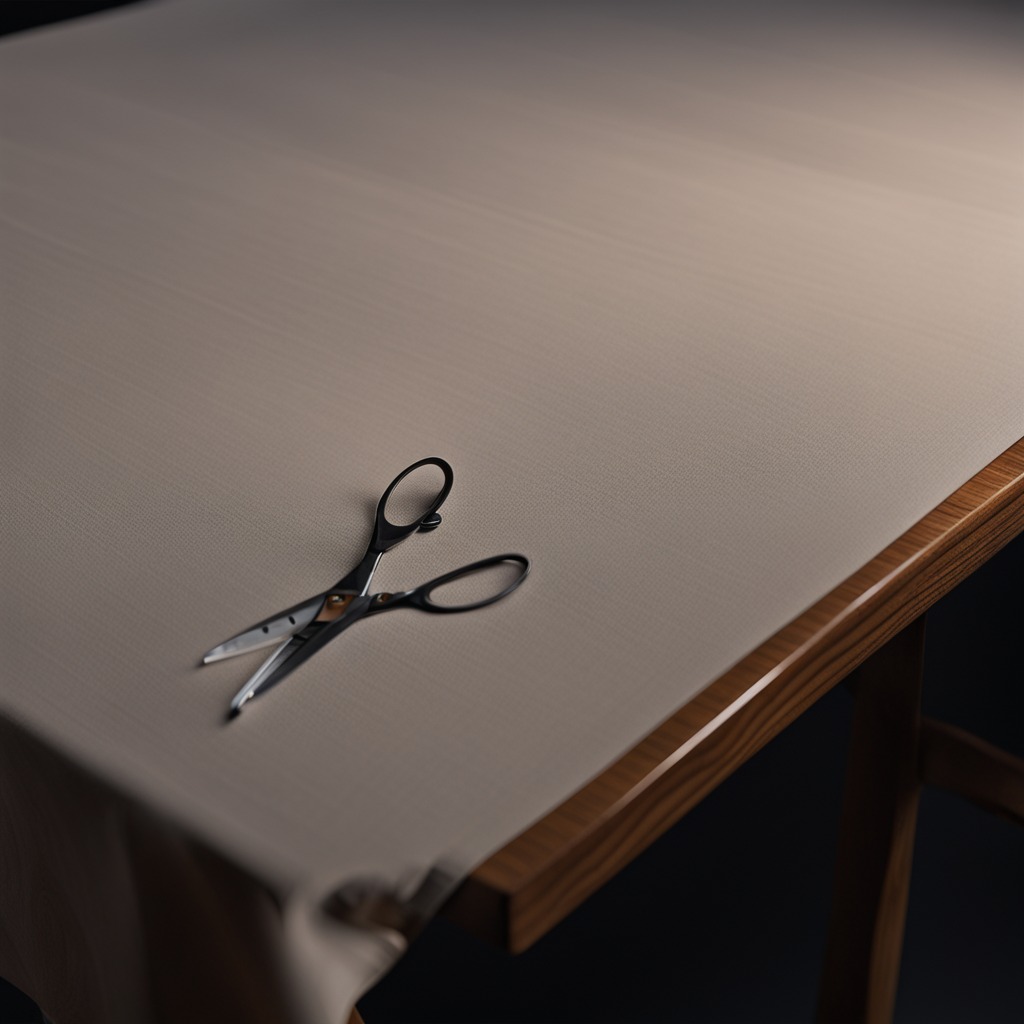
A scissor lying on a wooden table inside a workshop at night